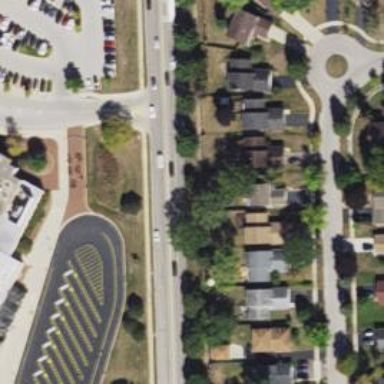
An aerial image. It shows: Residential road with asphalt surface and separate sidewalk.